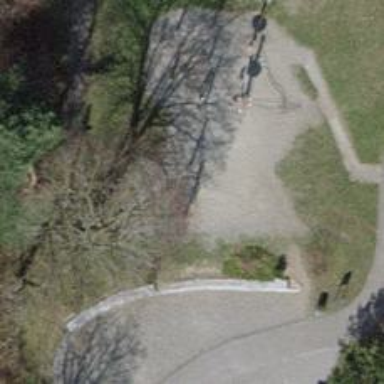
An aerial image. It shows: Playground featuring basket swing.